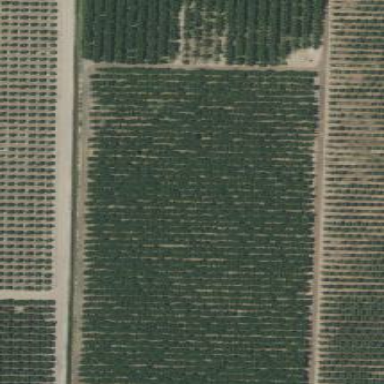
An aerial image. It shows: Orchard filled with nectarine trees.